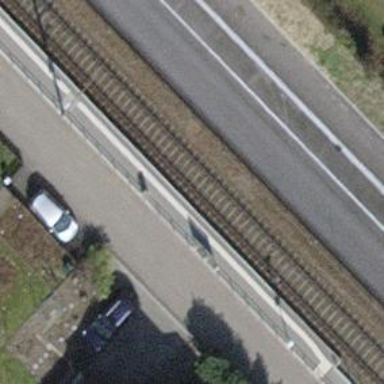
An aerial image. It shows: Single-track railway with electrified contact lines.